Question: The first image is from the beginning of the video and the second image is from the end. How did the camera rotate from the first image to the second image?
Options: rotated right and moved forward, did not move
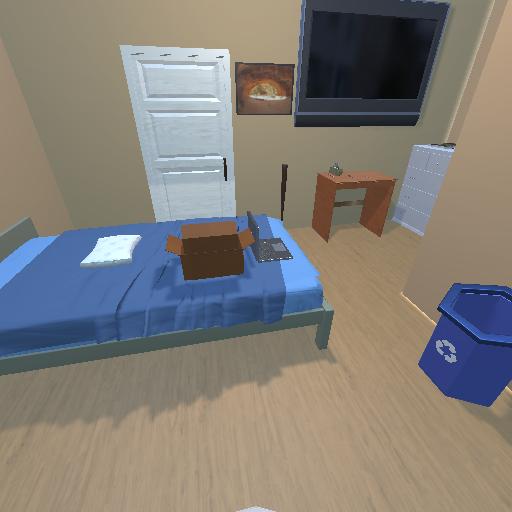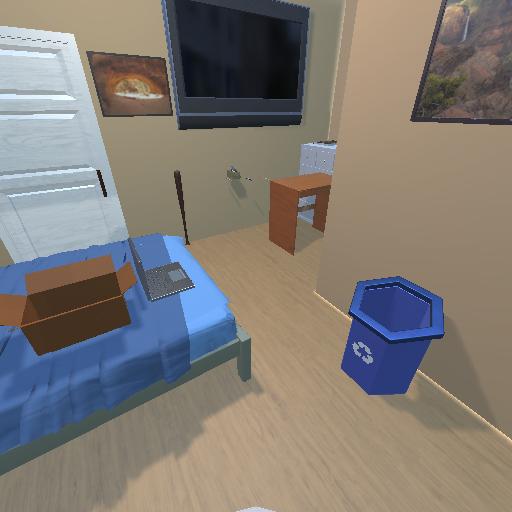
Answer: rotated right and moved forward